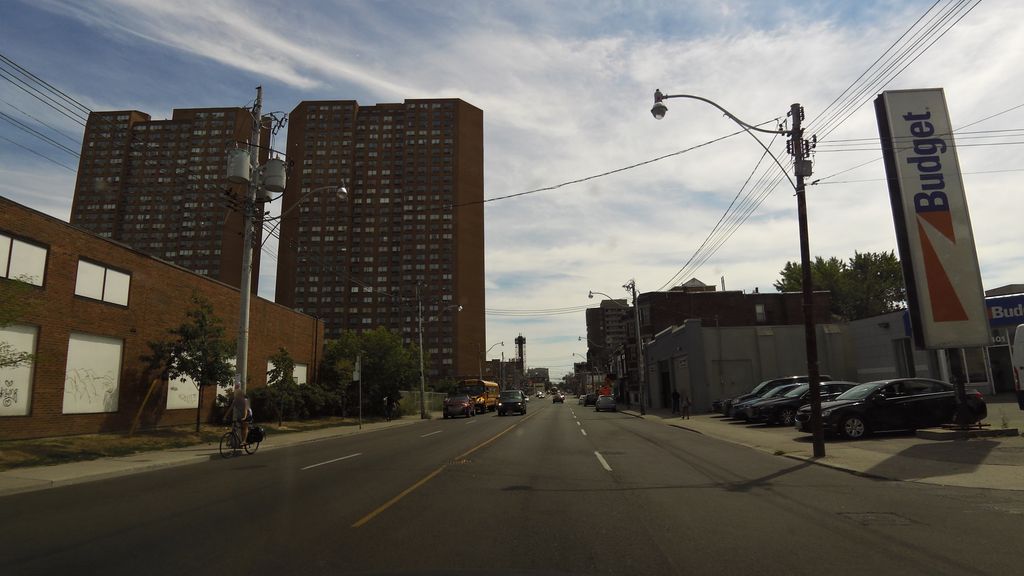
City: toronto